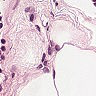
Metastatic tissue present: no